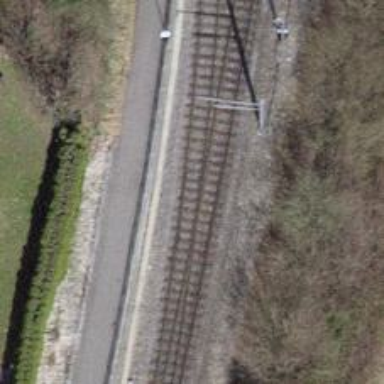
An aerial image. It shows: Narrow-gauge railway track with one electrified contact line.